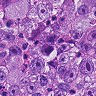
Metastatic tissue present: yes